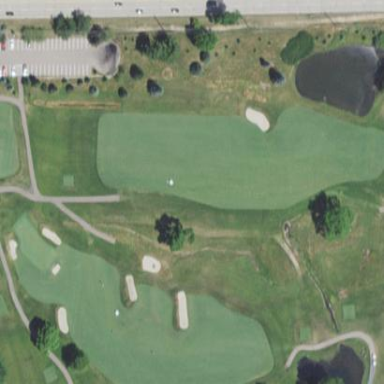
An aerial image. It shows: Area with grass used as rough in golf course.